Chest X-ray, AP view. Patient: 56 years old, sex F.
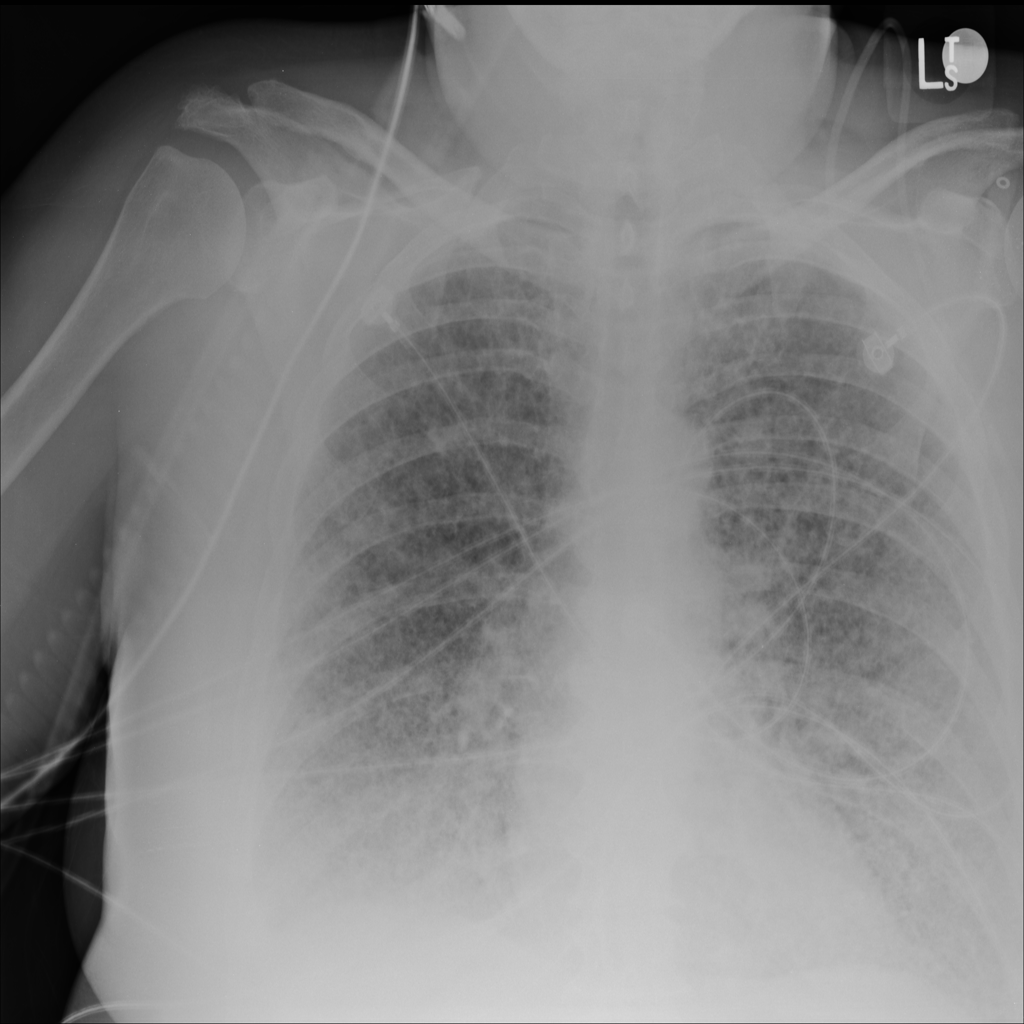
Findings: No Finding